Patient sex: F
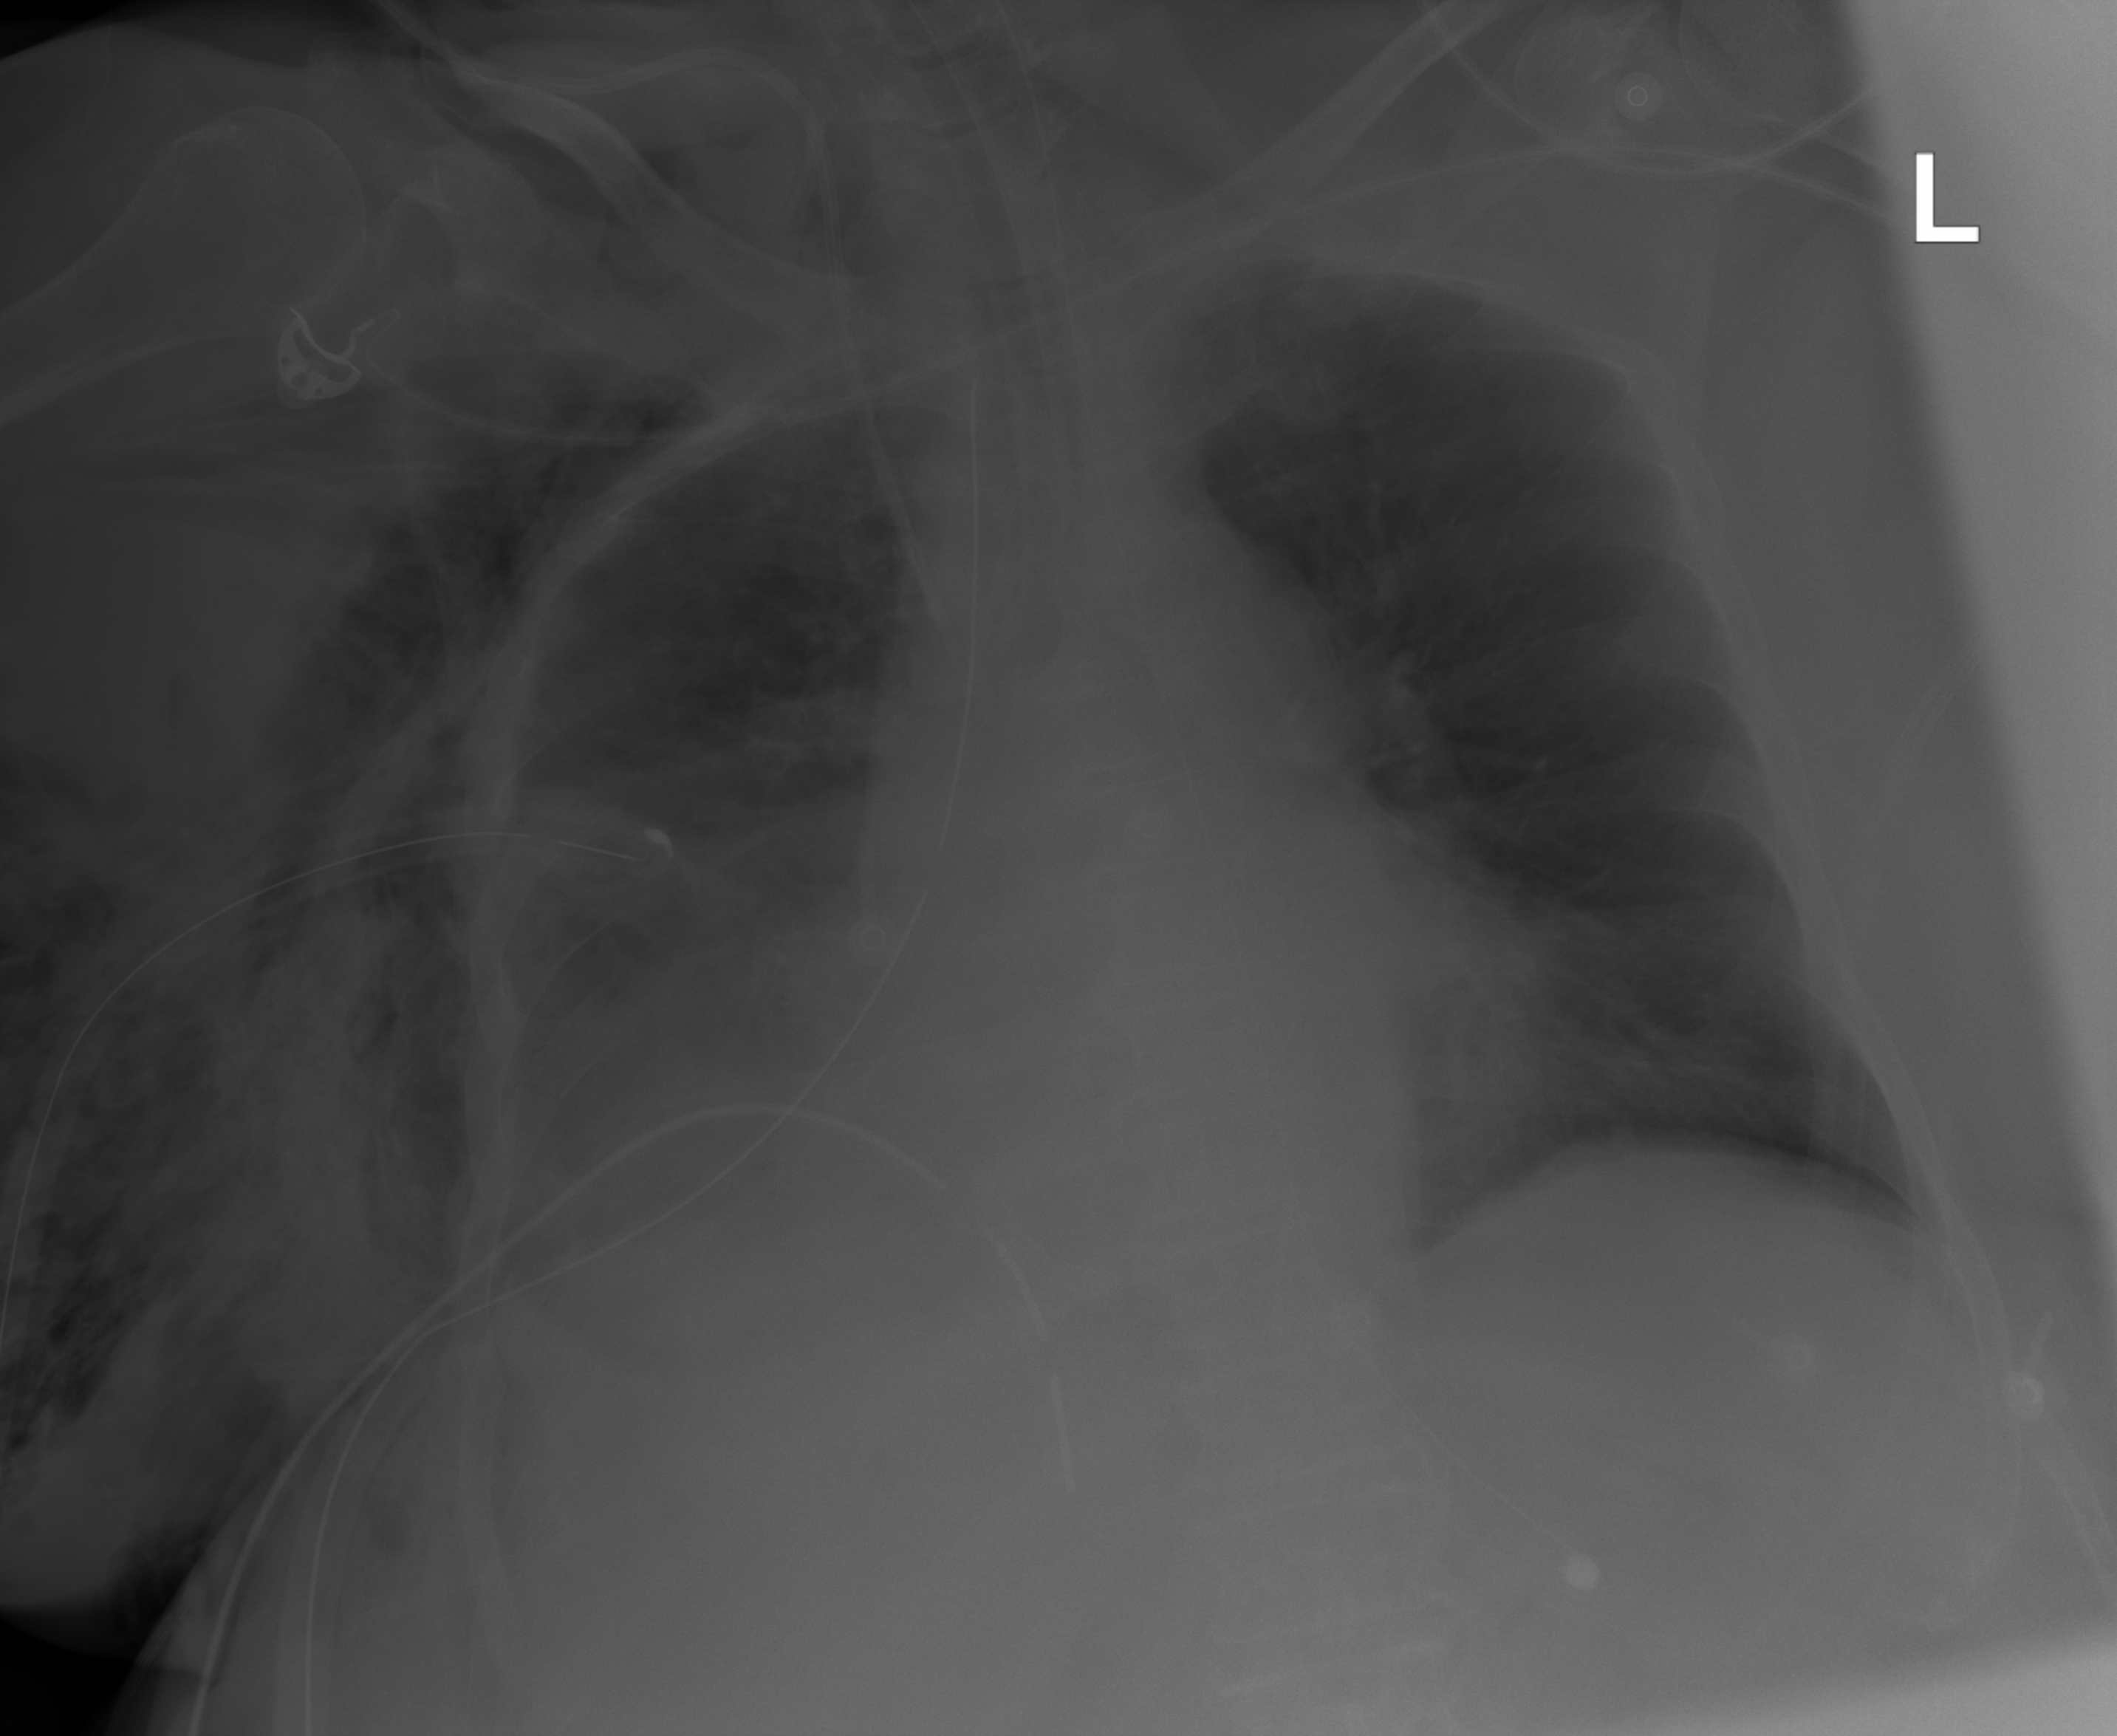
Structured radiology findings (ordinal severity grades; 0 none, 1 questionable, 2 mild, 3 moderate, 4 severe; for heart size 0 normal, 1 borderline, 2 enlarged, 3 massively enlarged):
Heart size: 0
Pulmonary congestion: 0
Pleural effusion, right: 3
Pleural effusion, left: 0
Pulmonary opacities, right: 0
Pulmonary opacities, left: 0
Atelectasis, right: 3
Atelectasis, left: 1